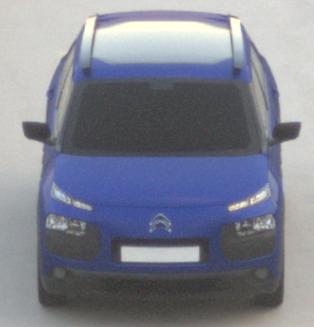
Make: Citroen
Model: C4 Cactus PureTech 75
Detailed model: C4 Cactus
Model produced from: 2014/09
Model produced until: 2015/03
Doors: 5
Color: blue
Road condition: dry road
Daytime: sunrise or sunset
Contrast: low contrast